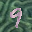
Label: 9